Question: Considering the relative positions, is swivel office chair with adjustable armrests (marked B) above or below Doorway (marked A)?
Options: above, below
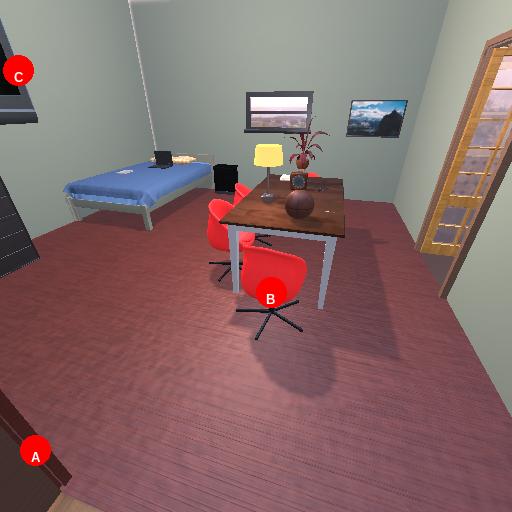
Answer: above